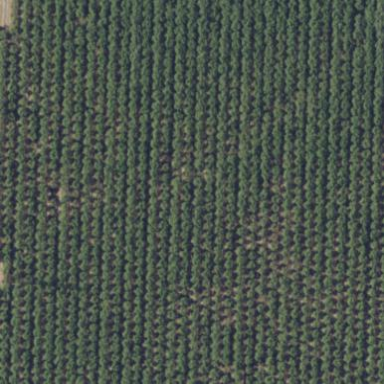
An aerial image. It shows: Almond orchard with rows of almond trees.